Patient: sex M, age 30
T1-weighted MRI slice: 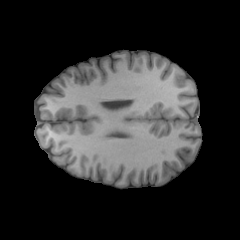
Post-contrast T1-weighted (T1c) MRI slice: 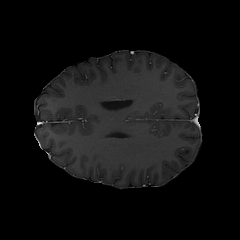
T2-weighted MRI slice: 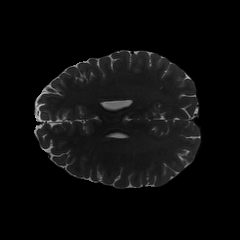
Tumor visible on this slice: no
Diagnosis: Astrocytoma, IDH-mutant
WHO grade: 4